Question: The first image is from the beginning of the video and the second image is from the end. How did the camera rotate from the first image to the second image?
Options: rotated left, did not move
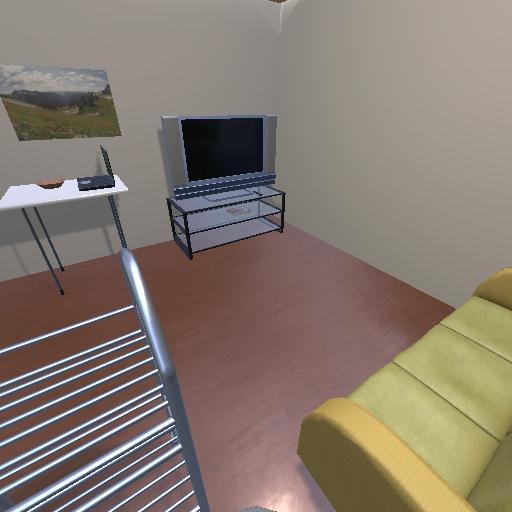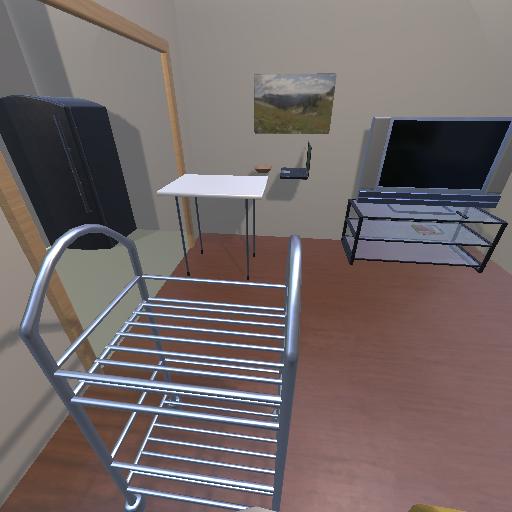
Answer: rotated left